Question: I'm trying to port my application to the new Google Maps API v2, but i'm having trouble when interacting with markers.
My context: I have a map showing buses and buses stop. With the old library I had my own ItemizedOverlay for bus stops and another one for buses. Each one had a different OnTapListener (actually I use an external library to show balloons), so when the user taps the bus marker nothing happens, but when he taps the bus stop marker an activity with its information is opened. Also, in my ItemizedOverlay I mapped each marker with its bus stop object of the model.
Now with the new API I have 2 main problems:
- -
I think these two problems could be resolved using different subclases of Marker, but it has no constructor and you get its reference when adding it to the map, so I don't know if it's possible to use a custom implementation.
The API is new so there isn't much information on the web about similar problems. I've been trying to figure out how to solve this, but I got nothing. Does anyone know a possible solution to this?
Thanks.
EDIT: A screenshot from my current application's map with two types of markers:

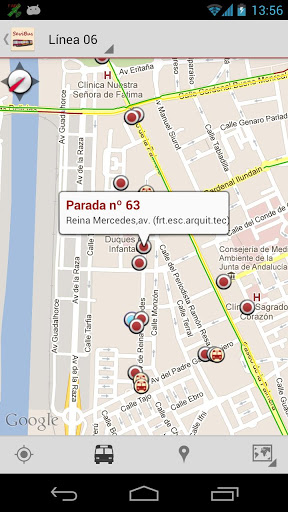
Answer: I have run into this problem as well.
My solution was:
'''
private Map<Marker, MyModel> markerMap = new HashMap<>();
private GoogleMap mMap;
private void doMarkers(){
MarkerOptions opt = new MarkerOptions();
//Fill out opt from MyModel
Marker marker = mMap.addMarker(opt);
markerMap.put(marker, myModel);
}
'''
and then in the OnMarkerClickListener callback, pull your model out of the HashMap using the clicked marker.
There is also a method Marker.getId() which for some reason returns a string. I don't understand why you can't specify an int id when you make the marker, or why you can't access the marker object before you add it to the map.
UPDATE: After almost Google have added a method 'Marker.setTag(Object tag)' to associate arbitrary data with a marker.